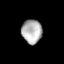
Tissue: lung
Cell type: T cells
Senescence score: 0.1421
Nuclear area (px): 475
Mean DAPI intensity: 176.091